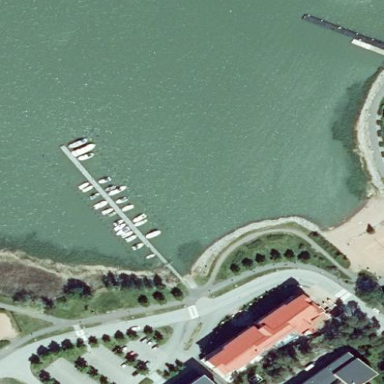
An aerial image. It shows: Man-made pier.